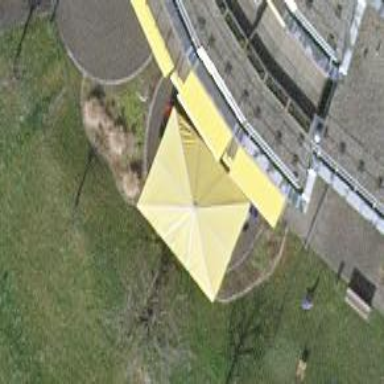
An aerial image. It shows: View of roof of building.